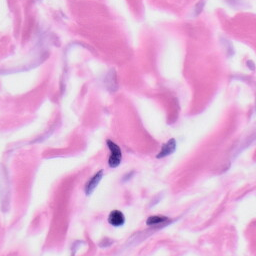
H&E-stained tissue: Skin